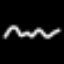
Label: squiggle